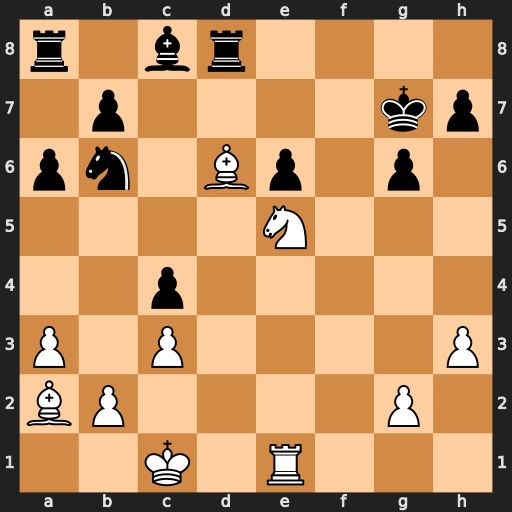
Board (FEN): r1br4/1p4kp/pn1Bp1p1/4N3/2p5/P1P4P/BP4P1/2K1R3
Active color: w
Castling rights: -
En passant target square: -
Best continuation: Bc7 Nd7 Bxd8 Nxe5 Rxe5